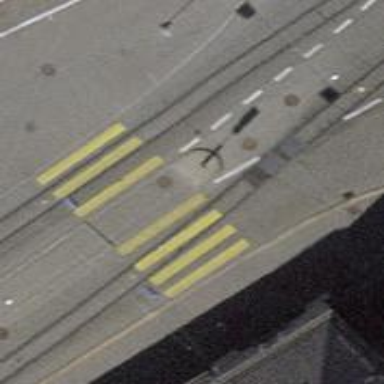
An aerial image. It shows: Tram crossing on the railway.